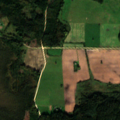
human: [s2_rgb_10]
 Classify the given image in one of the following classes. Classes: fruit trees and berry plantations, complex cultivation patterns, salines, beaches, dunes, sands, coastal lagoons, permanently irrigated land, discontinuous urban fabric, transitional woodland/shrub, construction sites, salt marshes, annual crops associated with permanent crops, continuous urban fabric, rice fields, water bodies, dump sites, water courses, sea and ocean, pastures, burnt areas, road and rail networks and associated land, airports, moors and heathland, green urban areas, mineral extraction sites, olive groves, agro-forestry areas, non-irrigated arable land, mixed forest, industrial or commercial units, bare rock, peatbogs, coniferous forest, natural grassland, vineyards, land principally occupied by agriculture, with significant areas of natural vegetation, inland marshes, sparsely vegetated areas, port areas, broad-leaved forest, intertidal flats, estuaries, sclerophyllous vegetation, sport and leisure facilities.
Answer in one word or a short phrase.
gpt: non-irrigated arable land, complex cultivation patterns, coniferous forest, mixed forest, transitional woodland/shrub